【题型】证明题　【知识点】立体几何　【难度】easy
如图，已知一个由半圆柱与多面体 $ABB_1A_1C$ 构成的几何体，平面 $ABC$ 与半圆柱的下底面共面，且 $AC \perp BC$。$P$ 为半圆弧 $A_1B_1$ 上的动点（与 $A_1, B_1$ 不重合）。

(1) 证明：平面 $PA_1B_1 \perp$ 平面 $PBB_1$；
(2) 若四边形 $ABB_1A_1$ 为正方形，且 $AC = BC = 1$，$\angle PB_1A_1 = \frac{\pi}{4}$，求二面角 $P-A_1B_1-C$ 的余弦值。
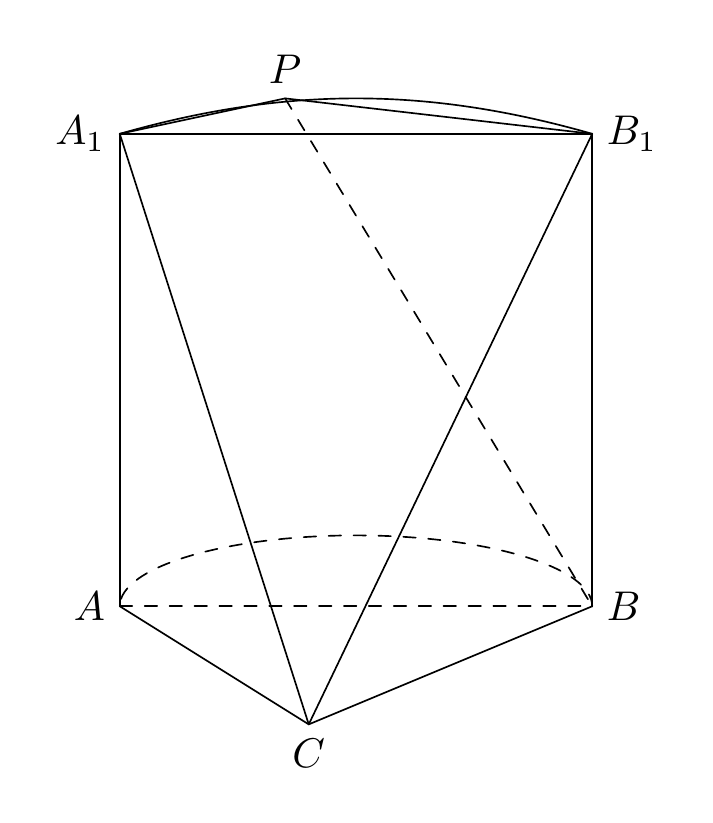
【解答】
\textbf{【答案】}(1) 证明见解析
\par (2) $-\frac{\sqrt{5}}{5}$

\bigskip

\textbf{【难度】}0.65

\bigskip

\textbf{【解析】}
\begin{enumerate}[(1)]
    \item 在半圆柱内，$BB_1 \perp$ 平面 $PA_1B_1$，所以 $BB_1 \perp PA_1$；
    因为 $A_1B_1$ 为上底面对应圆的直径，所以 $PA_1 \perp PB_1$，
    又 $PB_1 \cap BB_1 = B_1$，$PB_1 \subset$ 平面 $PBB_1$，$BB_1 \subset$ 平面 $PBB_1$，
    所以 $PA_1 \perp$ 平面 $PBB_1$，因为 $PA_1 \subset$ 平面 $PA_1B_1$，
    所以平面 $PA_1B_1 \perp$ 平面 $PBB_1$。
\end{enumerate}

\begin{enumerate}[(2)]
    \item 根据题意以 $C$ 为原点，建立空间直角坐标系，如图所示，
    因为 $AC = BC = 1$，所以 $B(1,0,0)$，$A(0,1,0)$，$A_1(0,1,\sqrt{2})$，$B_1(1,0,\sqrt{2})$，$P(1,1,\sqrt{2})$，
    所以 $\overrightarrow{CA_1} = (0,1,\sqrt{2})$，$\overrightarrow{CB_1} = (1,0,\sqrt{2})$，
    平面 $PA_1B_1$ 的一个法向量 $\overrightarrow{n_1} = (0,0,1)$，
    设平面 $CA_1B_1$ 的一个法向量 $\overrightarrow{n_2} = (x,y,z)$，
    则 $\begin{cases} \overrightarrow{CA_1} \cdot \overrightarrow{n_2} = y + \sqrt{2}z = 0 \\ \overrightarrow{CB_1} \cdot \overrightarrow{n_2} = x + \sqrt{2}z = 0 \end{cases}$，令 $z=1$，则 $\begin{cases} x = -\sqrt{2} \\ y = -\sqrt{2} \\ z = 1 \end{cases}$，
    取 $\overrightarrow{n_2} = (-\sqrt{2}, -\sqrt{2}, 1)$，所以 $\cos <\overrightarrow{n_1}, \overrightarrow{n_2}> = \frac{1}{1 \times \sqrt{5}} = \frac{\sqrt{5}}{5}$，
    由图可知，二面角 $P-A_1B_1-C$ 为钝角，
    所以所求二面角 $P-A_1B_1-C$ 的余弦值为 $-\frac{\sqrt{5}}{5}$。
\end{enumerate}

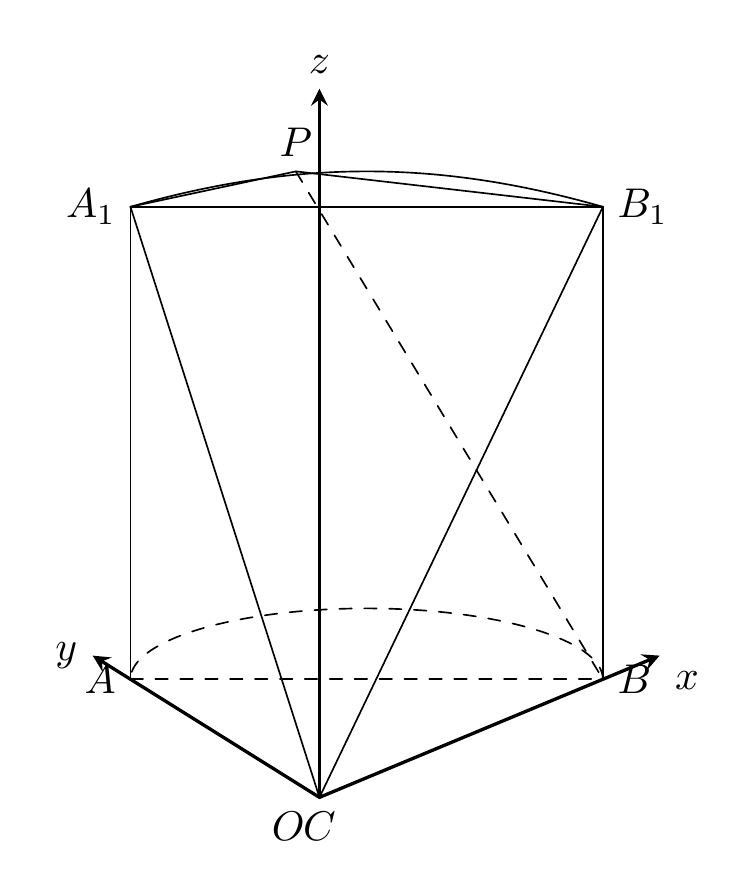